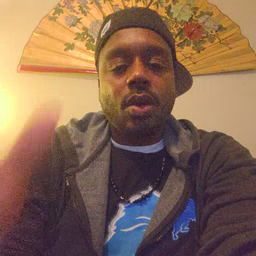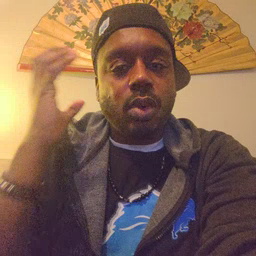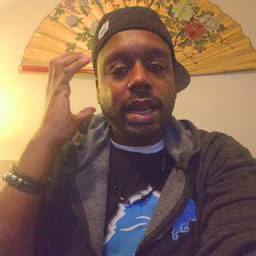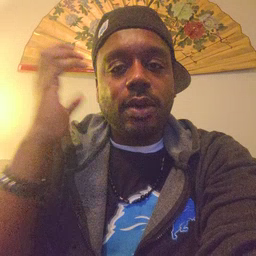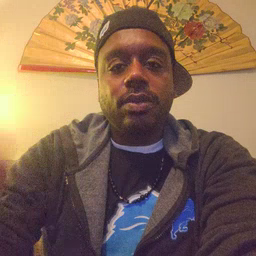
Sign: radio